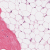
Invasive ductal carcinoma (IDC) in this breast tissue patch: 0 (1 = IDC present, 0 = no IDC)